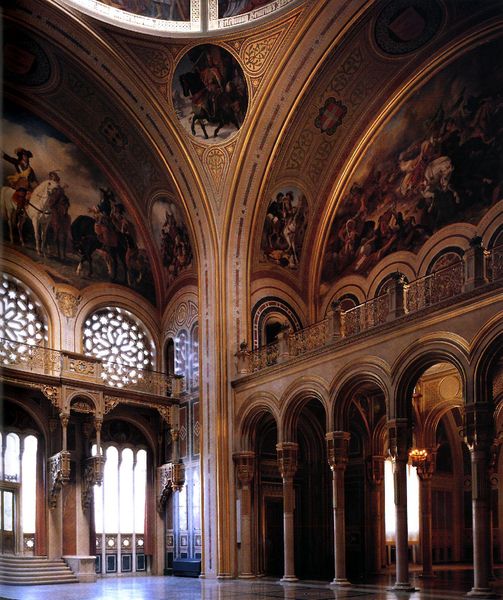
Titel: Arsenal und Heeresgeschichtliches Museum
Künstler: Theophil Hansen
Standort: Wien (EU - AUT)
Schlagwörter: menschen, fenster, licht, marmor, raum, säulen, weiss, schloss, malerei, stein, innenraum, kirche, boden, gold, pferd, pferde, reiter, bilder, bogen, farbe, platz, empore, saal, kuppel, treppe, kaiser, könig, wandmalerei, stufen, galerie, halle, foto, fotografie, bögen, gang, gewölbe, palast, arkaden, kapitell, rundbögen, fresken, kassetten, fotographie, rosetten, triumphbogen, deckenmalerei, neuschwanstein, prächtig, rosettenfenster, thronsaal, st, lichtwurf